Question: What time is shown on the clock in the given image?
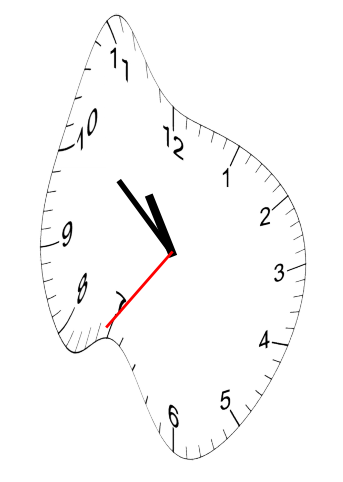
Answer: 10:51:36